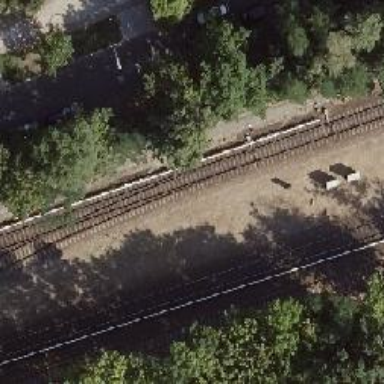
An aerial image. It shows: Railway switch with the turnout on the left side.